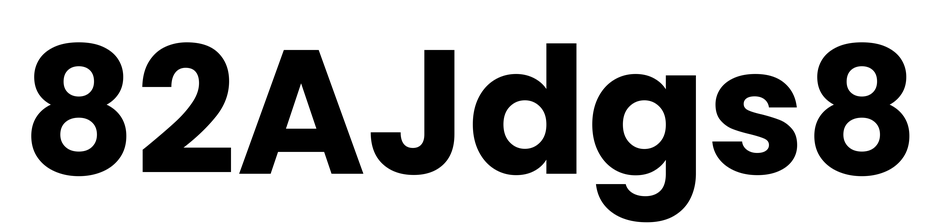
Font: Poppins-Bold